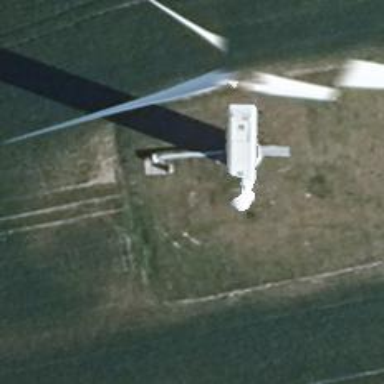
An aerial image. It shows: Wind generator with horizontal axis. The wind turbine is from Vestas.